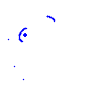
Particle: kaon